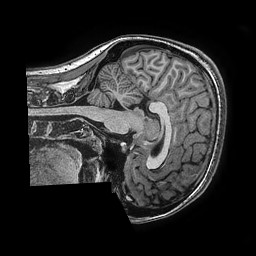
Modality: T1w
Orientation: sagittal
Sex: female
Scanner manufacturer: ge
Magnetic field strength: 3 T
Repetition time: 0.0077 s
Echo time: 0.003436 s